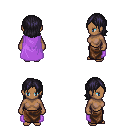
a pixel art fantasy rpg character, female body template, human, dark skin, lavender cape, robe skirt, raven long bangs hairstyle, four views (front, back, left, right), 2x2 character sprite sheet, small pixel art, hard edges, no anti-aliasing